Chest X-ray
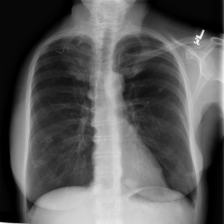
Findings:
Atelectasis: negative
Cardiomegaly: negative
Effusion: negative
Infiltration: negative
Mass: negative
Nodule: positive
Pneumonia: negative
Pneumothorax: negative
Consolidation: negative
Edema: negative
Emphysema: negative
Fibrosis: negative
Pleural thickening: negative
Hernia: negative